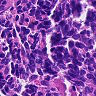
Metastatic tissue present: no